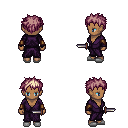
a pixel art fantasy rpg character, female body template, human, dark skin, purple robe, gold greaves, white blonde bedhead hairstyle, cloth bracers, white slippers, dagger, four views (front, back, left, right), 2x2 character sprite sheet, small pixel art, hard edges, no anti-aliasing